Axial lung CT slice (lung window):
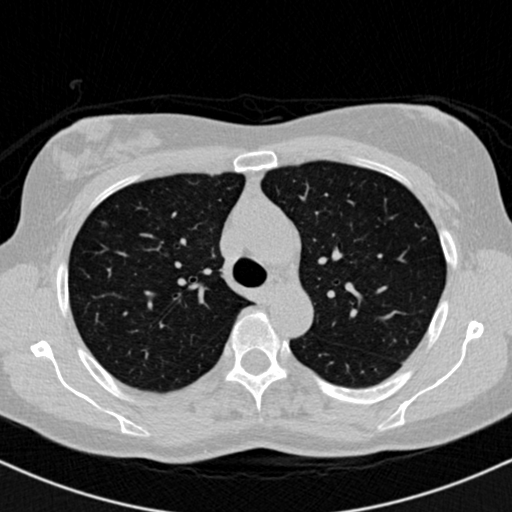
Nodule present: no